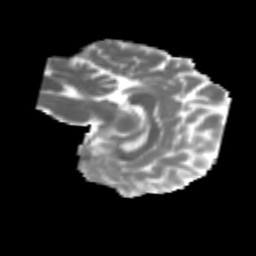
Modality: MD
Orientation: sagittal
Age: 21
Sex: female
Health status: healthy